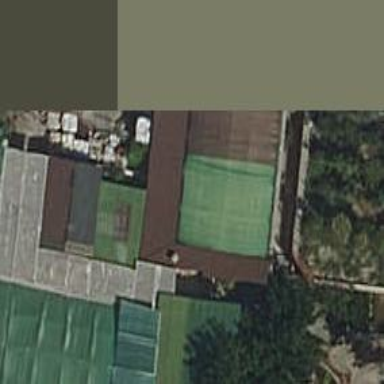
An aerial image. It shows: Garden center shop.